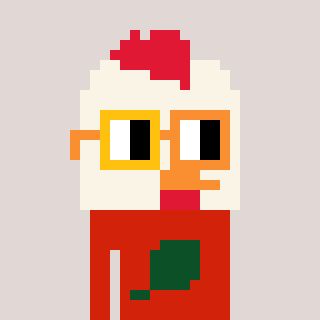
a pixel art character with square yellow and orange glasses, a chicken-shaped head and a red-colored body on a warm background